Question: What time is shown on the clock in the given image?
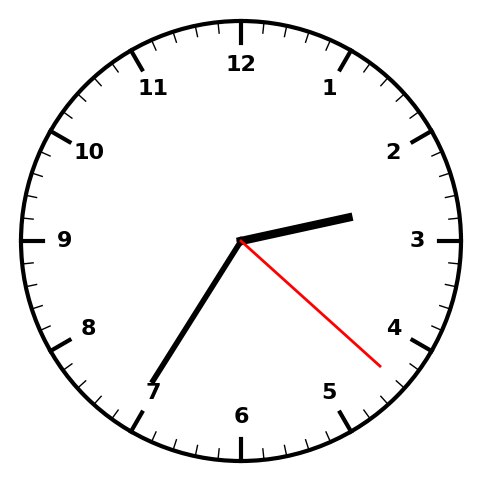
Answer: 02:35:22